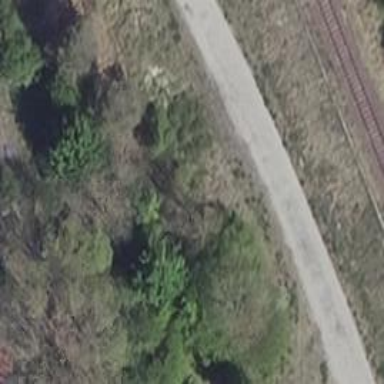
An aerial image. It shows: Siding area related to historic railways.